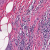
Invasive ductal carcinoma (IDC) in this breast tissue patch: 0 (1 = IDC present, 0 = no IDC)